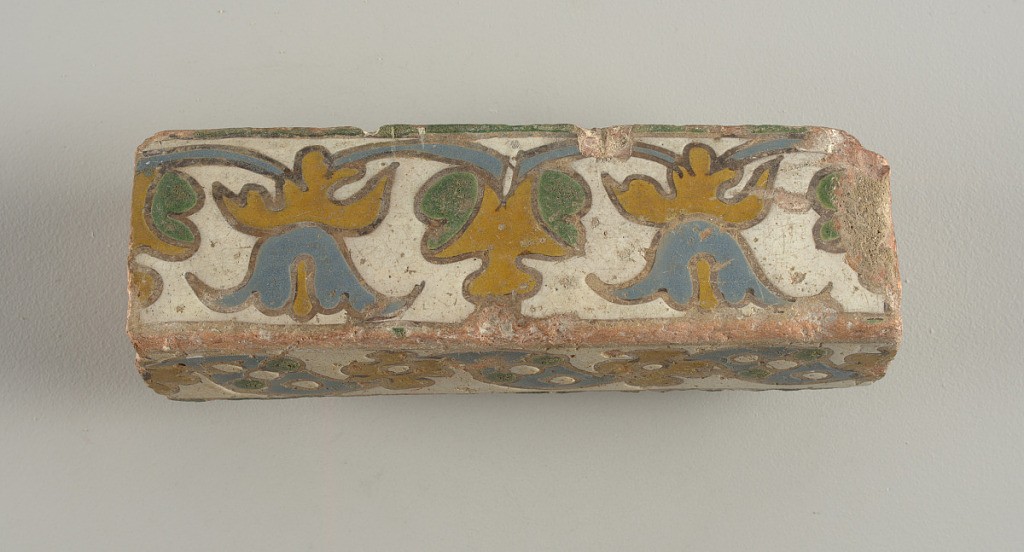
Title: Glazed pottery tile revetment
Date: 16th century
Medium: Lead-glazed red earthenware
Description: Rectangular in sections. Glazed on one broad and one narrow face with simple foliate patters in cuerda seca techinique, simulating mosaic faience.